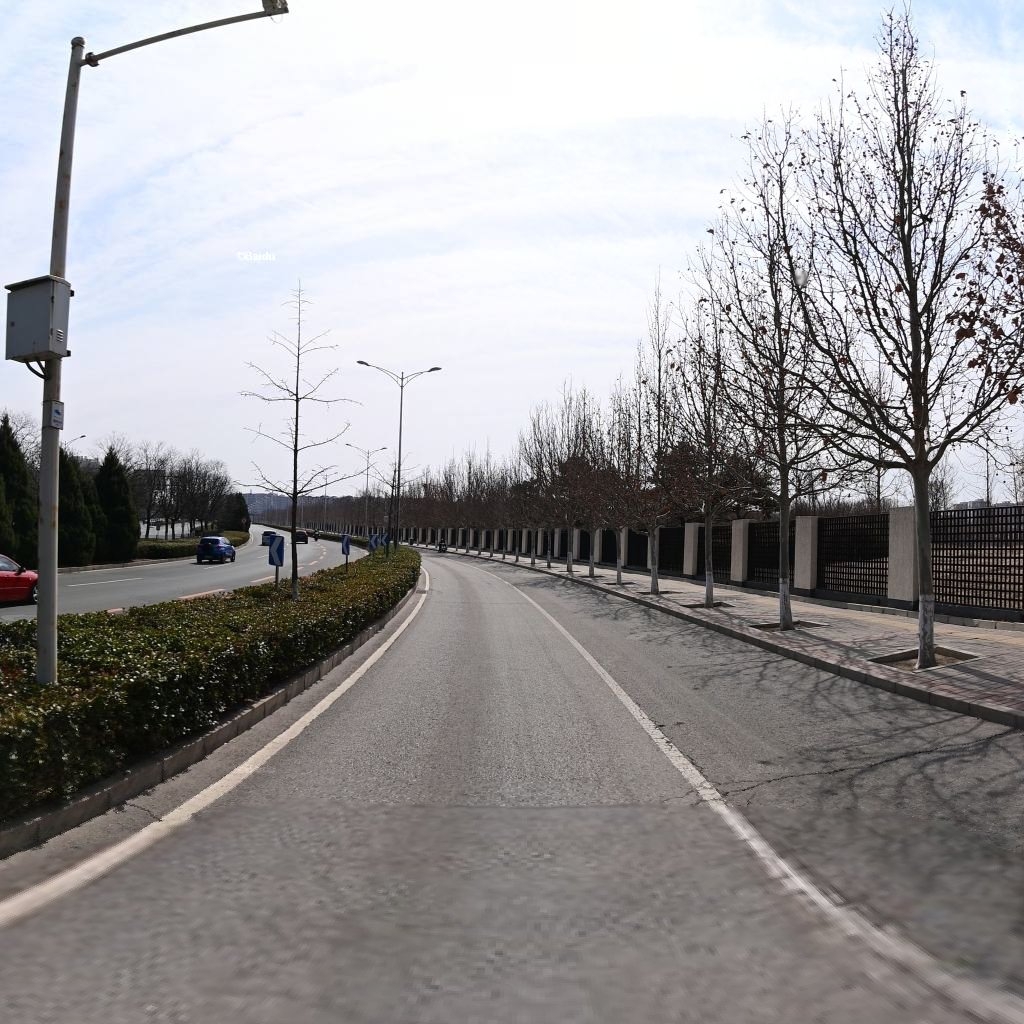
Region: Haidian
Road damage annotations: transverse crack, transverse crack, longitudinal crack